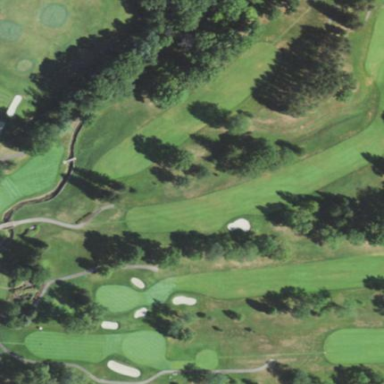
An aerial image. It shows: Grassy area designated as golf fairway.